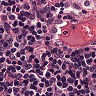
Metastatic tissue present: no